Question: I would like to add a pressed state to most of my views, so that the view will be darken regardless of its background color/drawable .
Like in the launcher icons.
Like in the following picture the google analytics icon is darken when I press it:

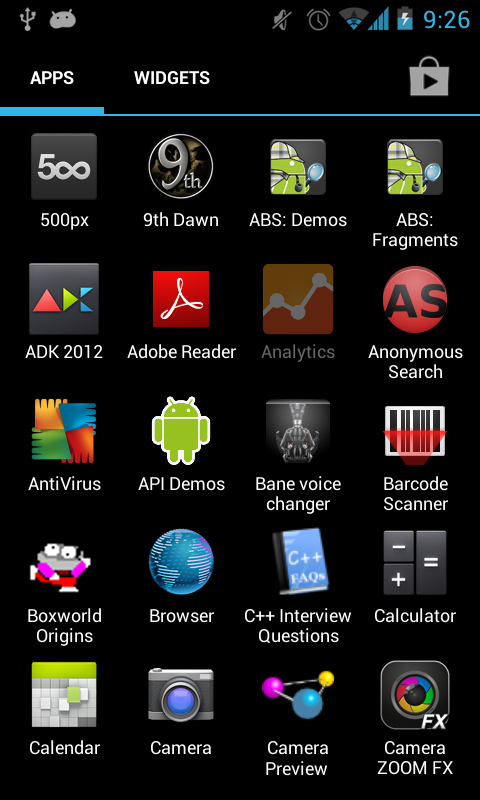
Answer: I'd recommend using a 'ColorFilter'. Here's an example of one:
'''
private ImageView mImageView;
private static final ColorFilter sDarkenFilter = new PorterDuffColorFilter(Color.GRAY, PorterDuff.Mode.MULTIPLY);
public void onCreate (Bundle savedInstanceState) {
super.onCreate(savedInstanceState);
setContentView(R.layout.grid_layout);
mImageView = (ImageView) findViewById(R.id.image);
mImageView.setOnTouchListener(new View.OnTouchListener() {
@Override
public boolean onTouch (View v, MotionEvent event) {
switch (event.getAction()) {
case MotionEvent.ACTION_DOWN:
mImageView.setColorFilter(sDarkenFilter);
return true;
case MotionEvent.ACTION_UP:
mImageView.clearColorFilter();
return true;
}
return false;
}
});
}
'''